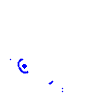
Particle: kaon